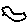
Label: bird